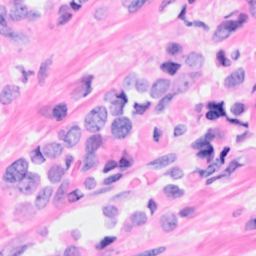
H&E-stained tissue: Breast